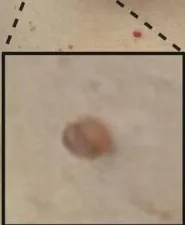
Photograph of the abdomen of the 53-year-old female patient shown in Figure 1, revealing many skin growths of different sizes and pigmentations.
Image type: medical_photograph (skin_photograph)